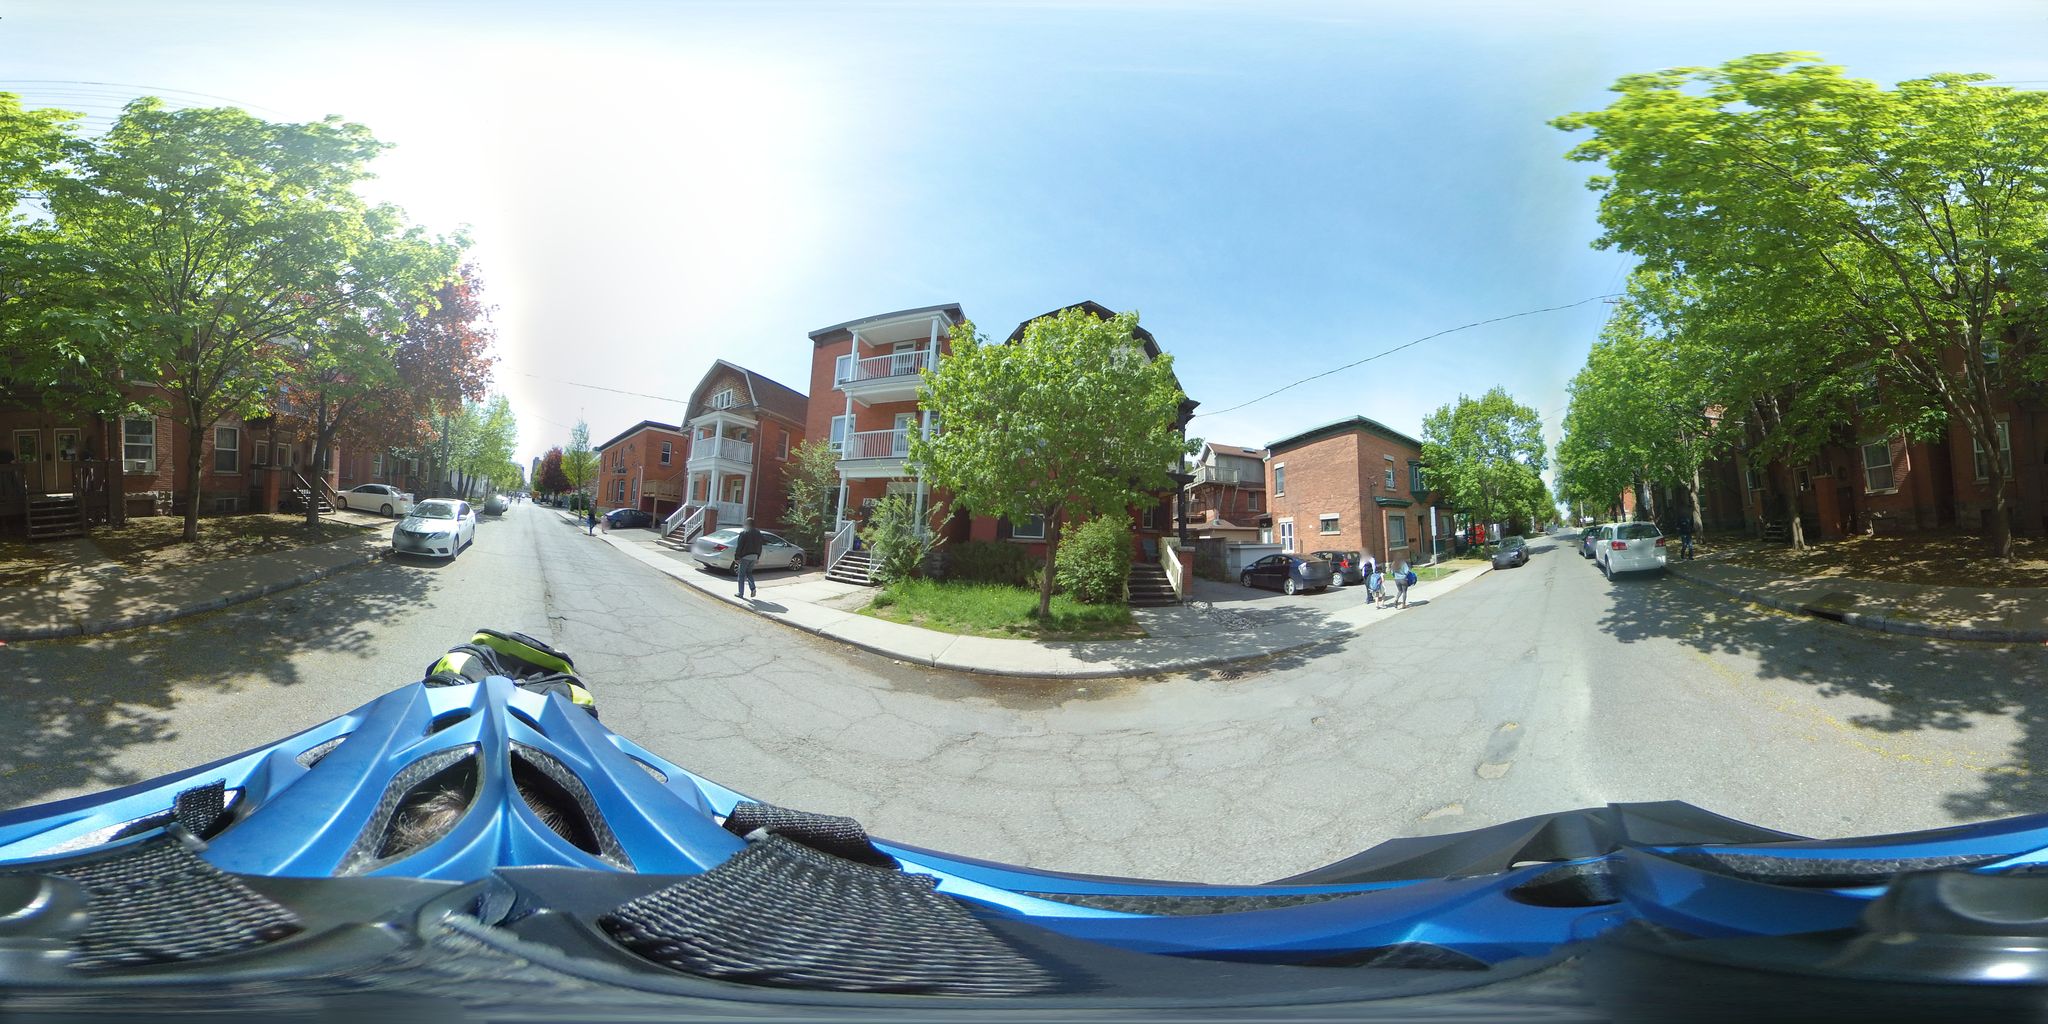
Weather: clear
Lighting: day
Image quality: good
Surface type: cycling surface
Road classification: residential
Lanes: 2
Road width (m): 1.5
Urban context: urban centre
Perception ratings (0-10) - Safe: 0.92, Lively: 8.45, Beautiful: 6.94, Boring: 5.33, Depressing: 3.7, Wealthy: 2.51